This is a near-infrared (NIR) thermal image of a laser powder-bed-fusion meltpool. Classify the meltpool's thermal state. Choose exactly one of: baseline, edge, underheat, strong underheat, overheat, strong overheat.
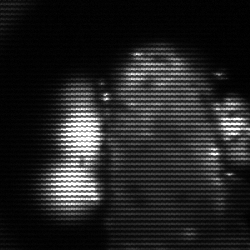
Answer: strong underheat